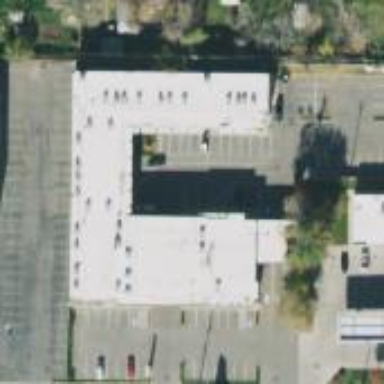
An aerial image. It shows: Commercial building.